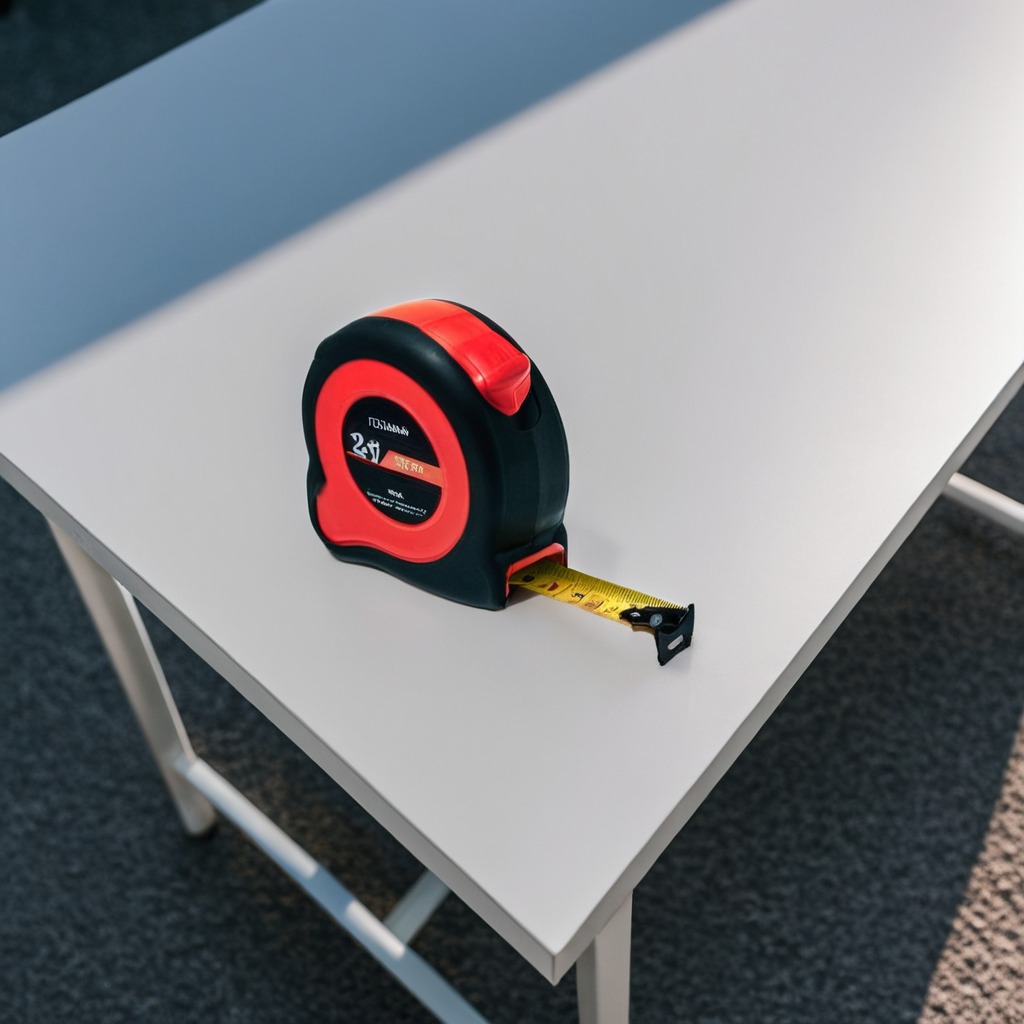
A measuring tape is lying on the table.